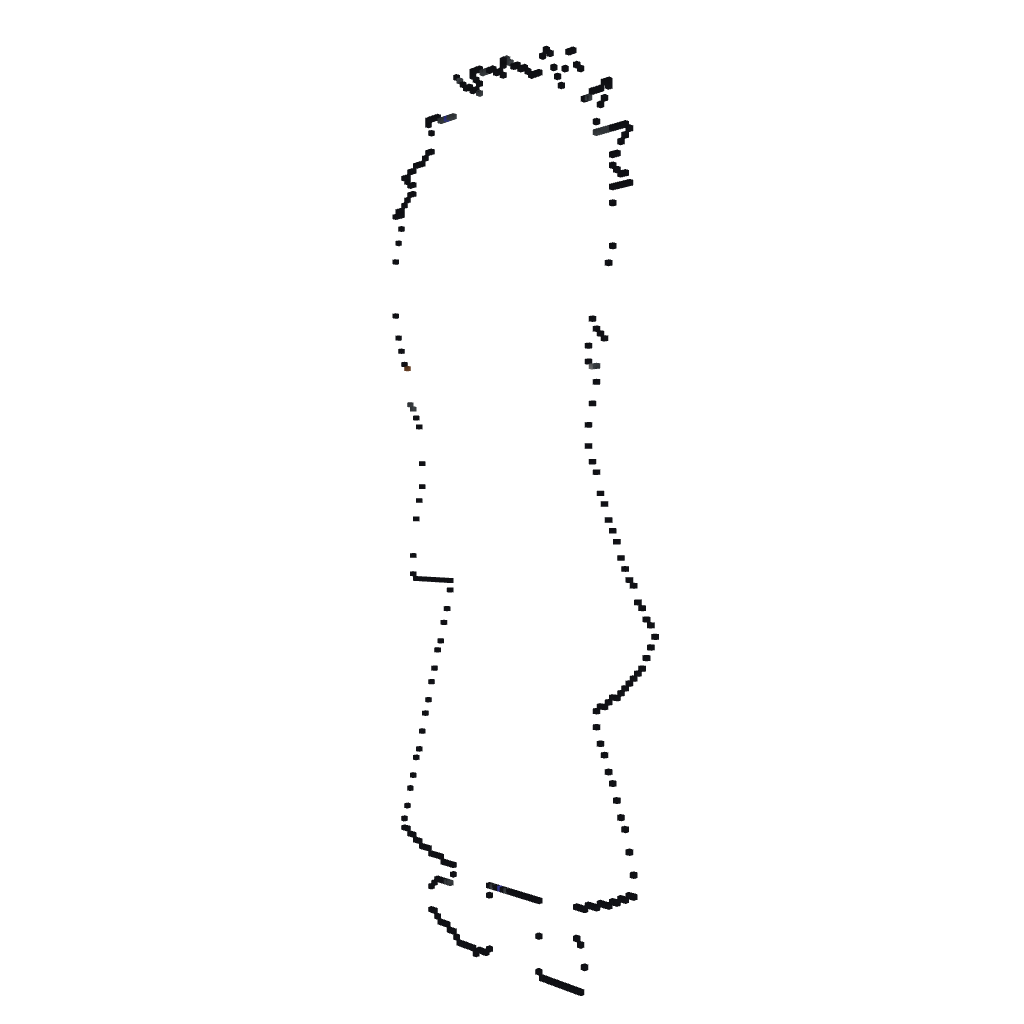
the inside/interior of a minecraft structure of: TOBI CHIBI